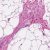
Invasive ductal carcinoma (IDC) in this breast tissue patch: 0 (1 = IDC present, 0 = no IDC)